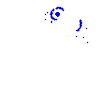
Particle: kaon